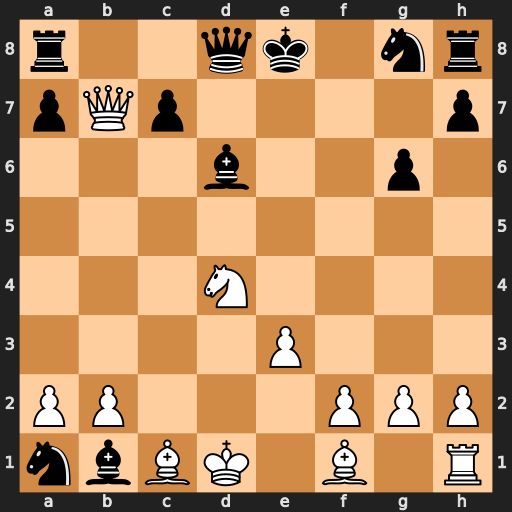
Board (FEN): r2qk1nr/pQp4p/3b2p1/8/3N4/4P3/PP3PPP/nbBK1B1R
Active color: w
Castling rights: kq
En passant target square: -
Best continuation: Bb5+ Kf8 Ne6+ Ke7 Nxd8